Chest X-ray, PA view. Patient: 40 years old, sex F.
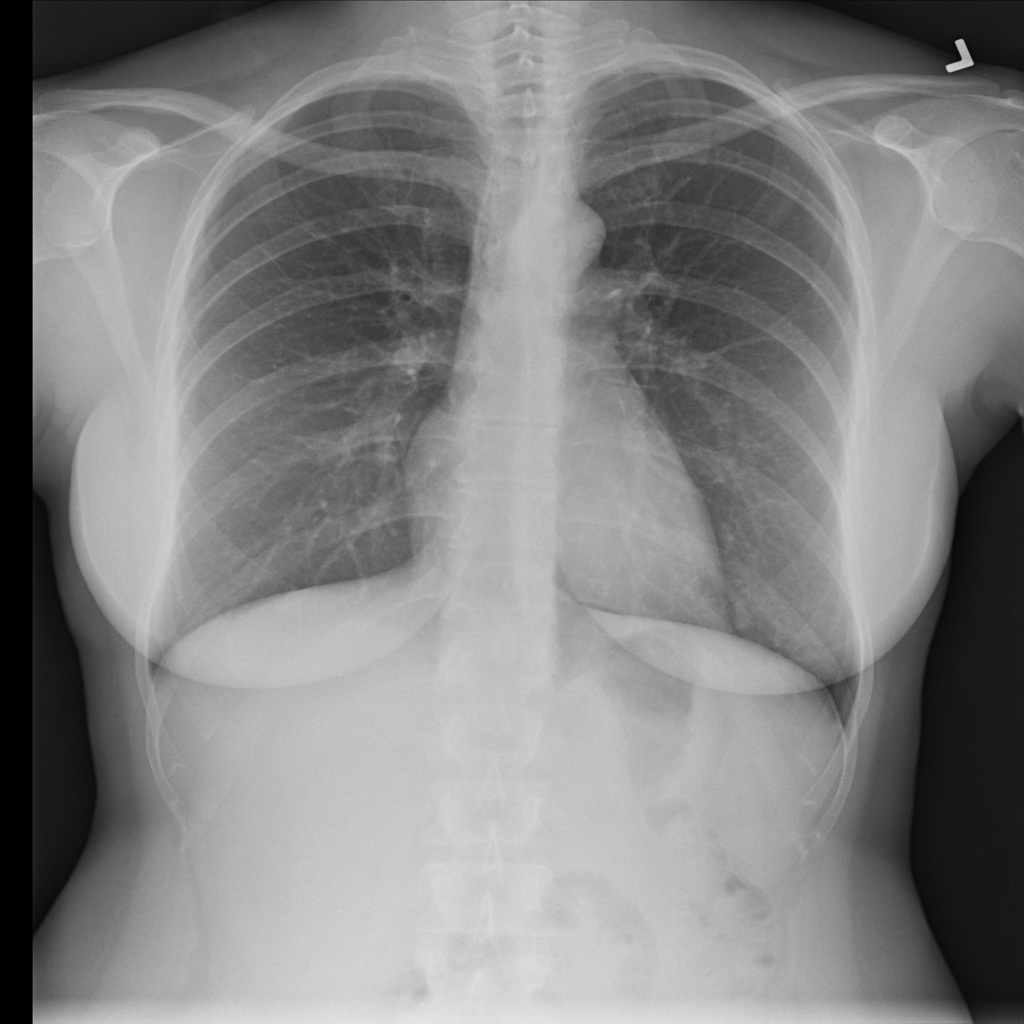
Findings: Infiltration